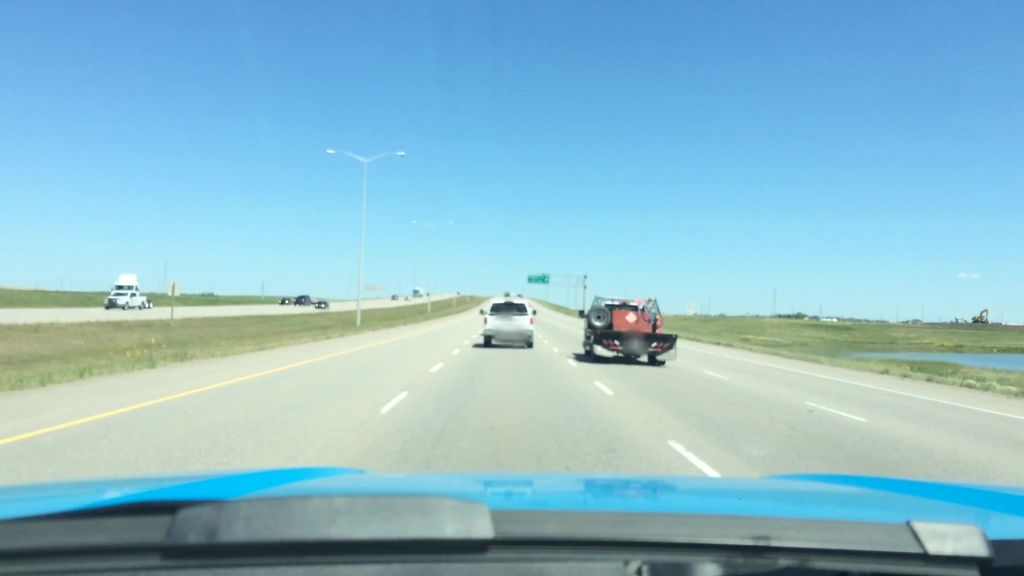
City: calgary